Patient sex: M
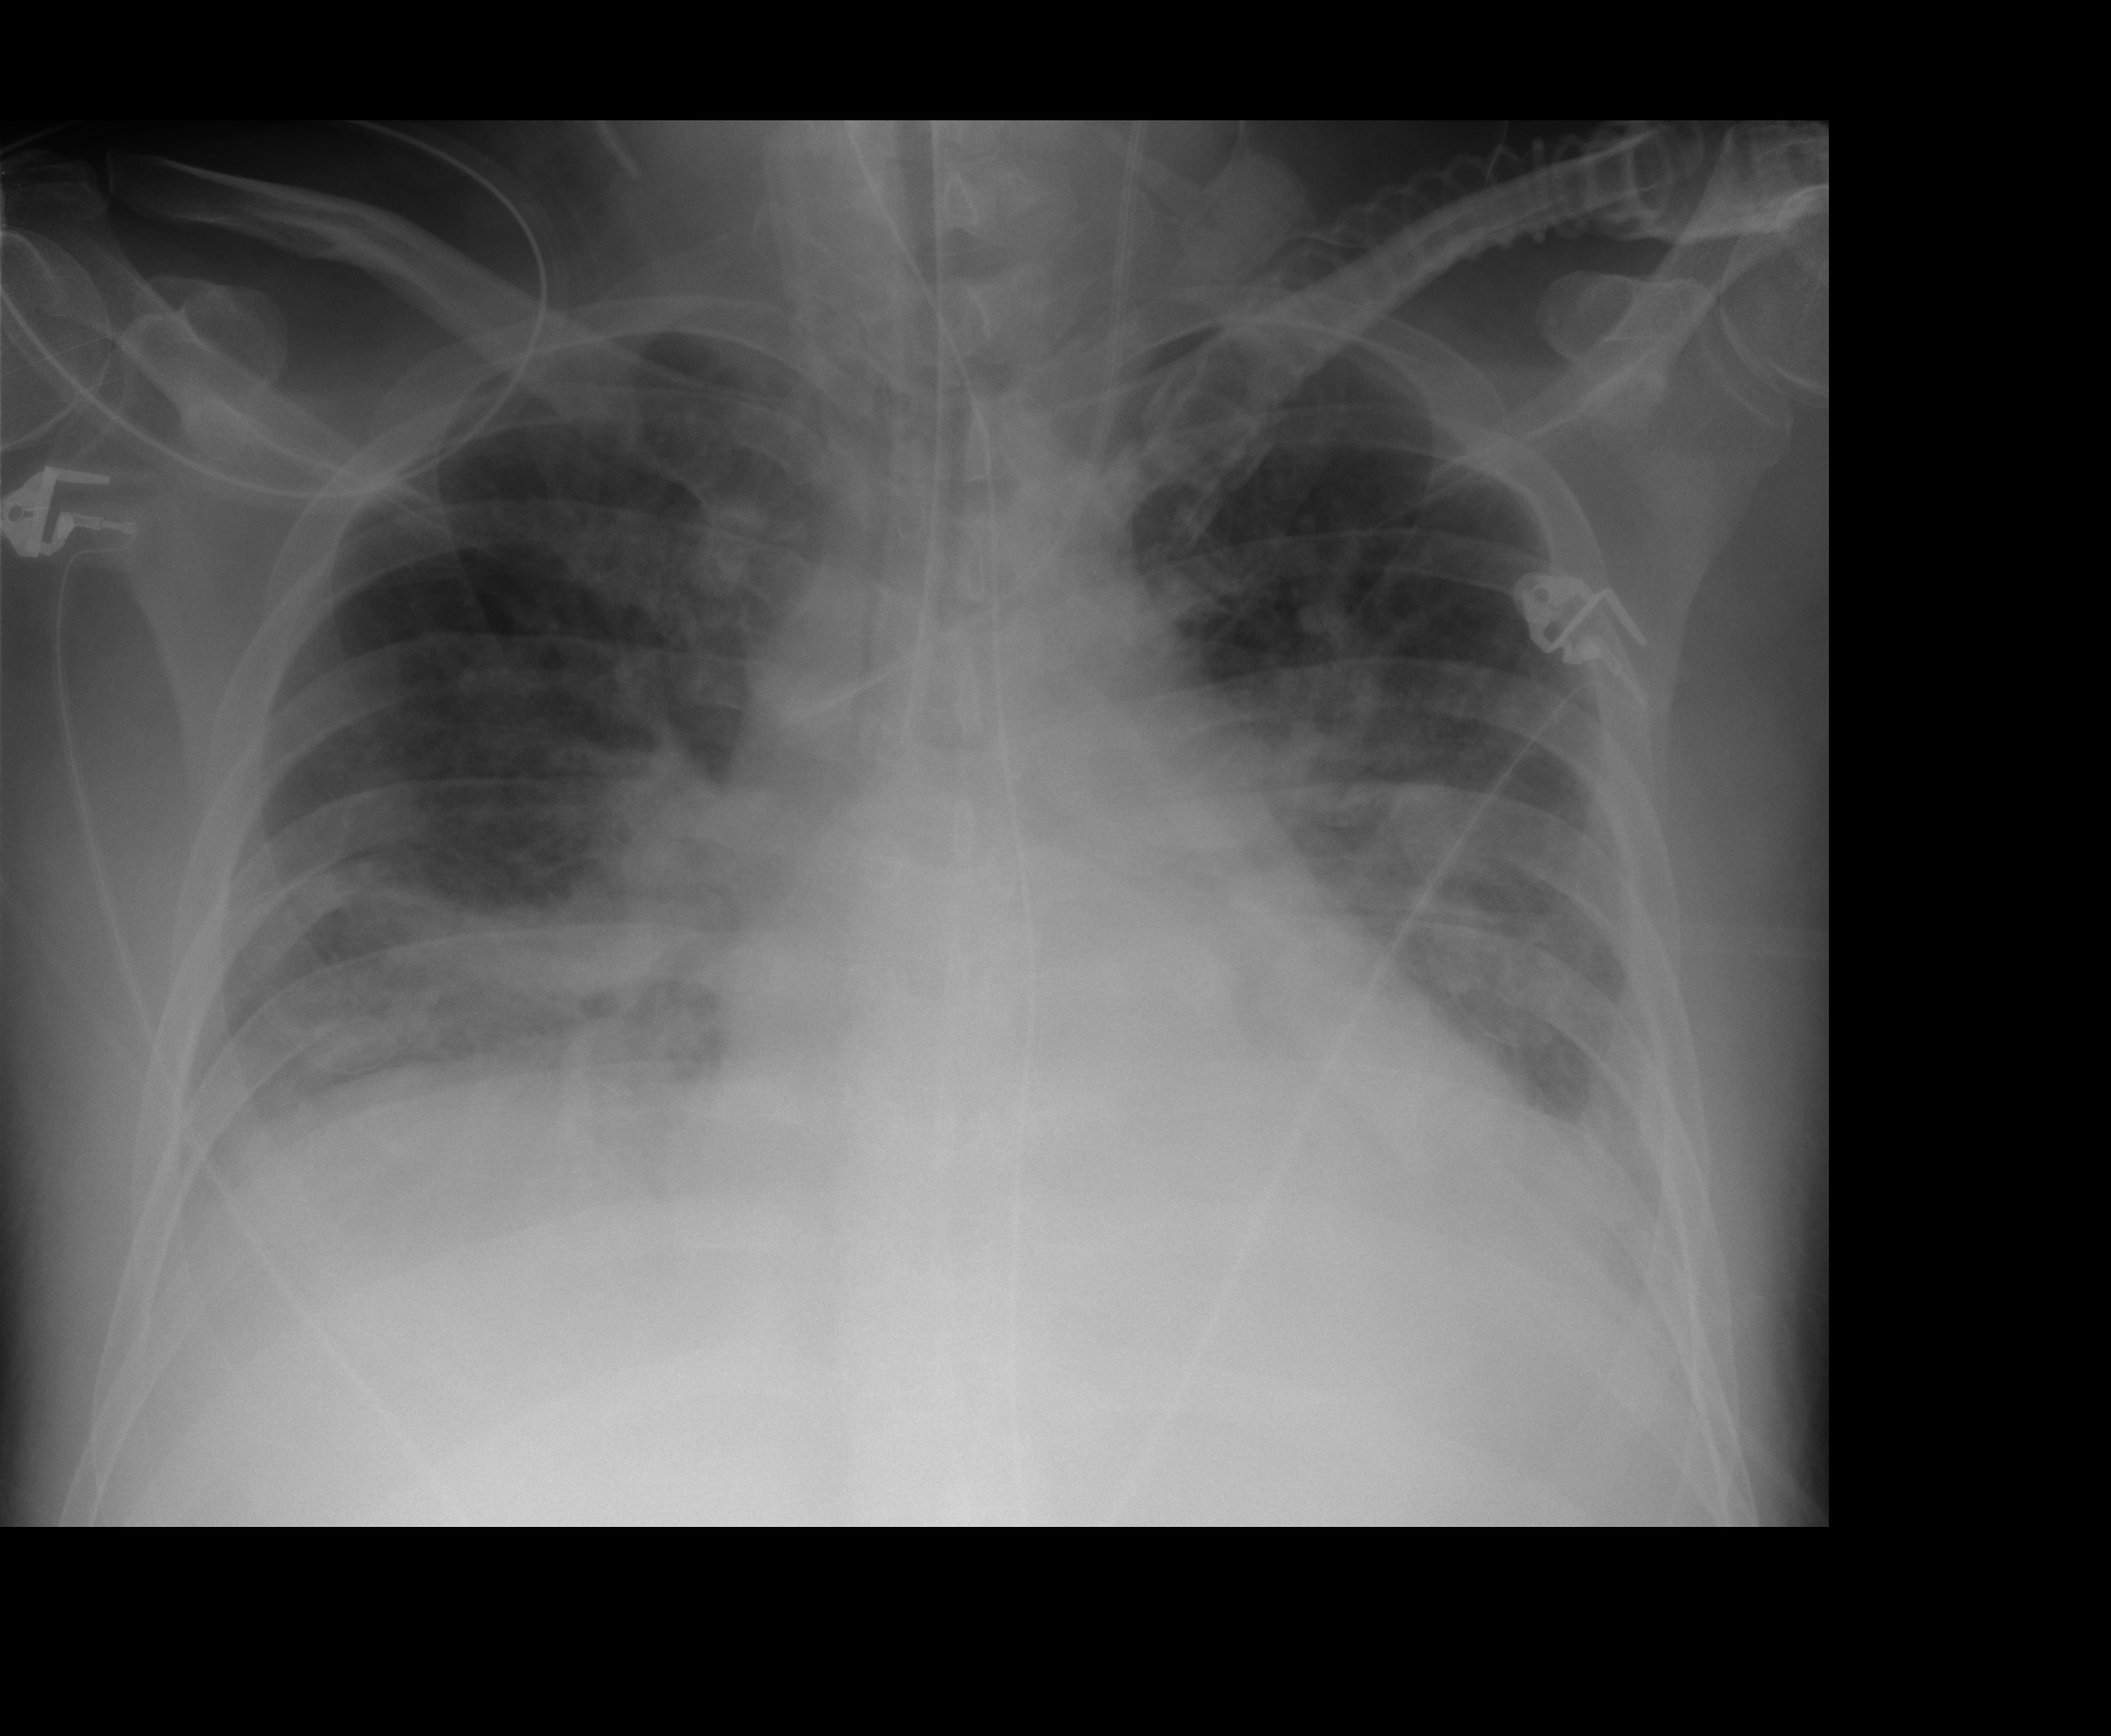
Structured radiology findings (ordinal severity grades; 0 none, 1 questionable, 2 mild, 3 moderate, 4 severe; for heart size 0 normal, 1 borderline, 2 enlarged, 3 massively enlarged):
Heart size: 2
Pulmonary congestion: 2
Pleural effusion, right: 1
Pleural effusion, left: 1
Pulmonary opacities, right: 3
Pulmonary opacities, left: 3
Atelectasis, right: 2
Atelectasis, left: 2